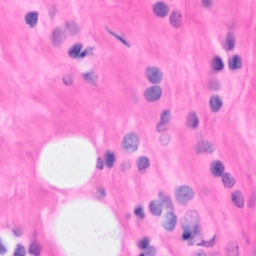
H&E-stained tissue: Breast